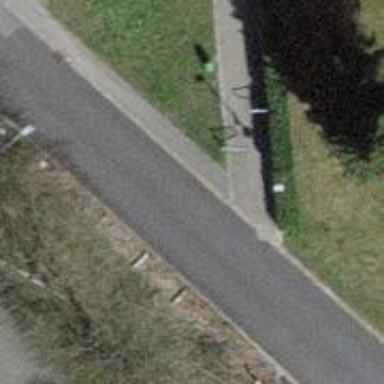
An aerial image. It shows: Cycle barrier.